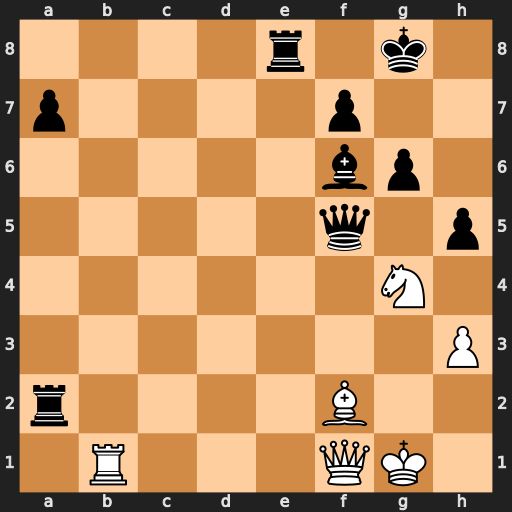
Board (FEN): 4r1k1/p4p2/5bp1/5q1p/6N1/7P/r4B2/1R3QK1
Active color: w
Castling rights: -
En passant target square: -
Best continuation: Nh6+ Kg7 Nxf5+